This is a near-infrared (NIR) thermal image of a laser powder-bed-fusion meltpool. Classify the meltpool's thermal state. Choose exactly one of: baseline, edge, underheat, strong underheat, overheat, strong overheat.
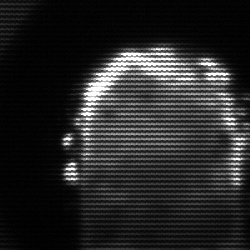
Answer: baseline